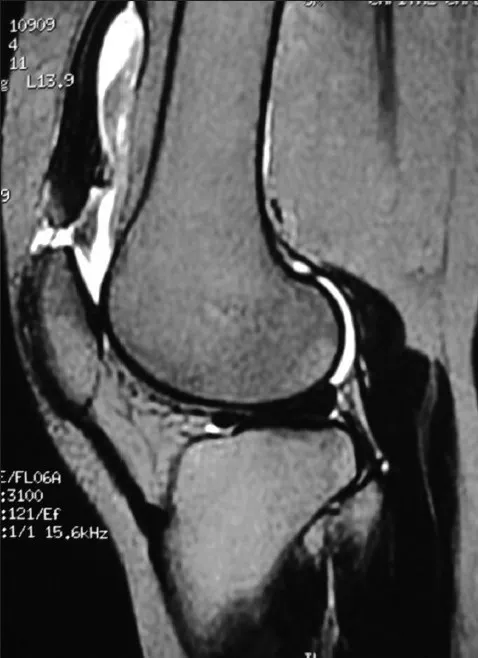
T2-weighted sagittal MR image of left knee joint shows discontinuity between quadriceps tendon and upper pole of patella filled with hyperintense signal intensity.
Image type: radiology (mri)